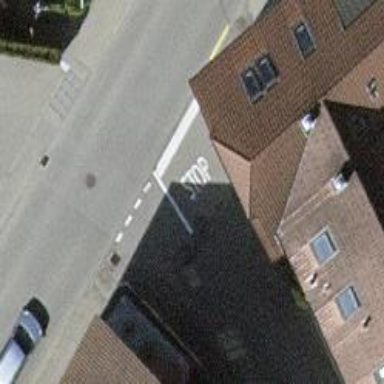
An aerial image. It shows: Stop road.